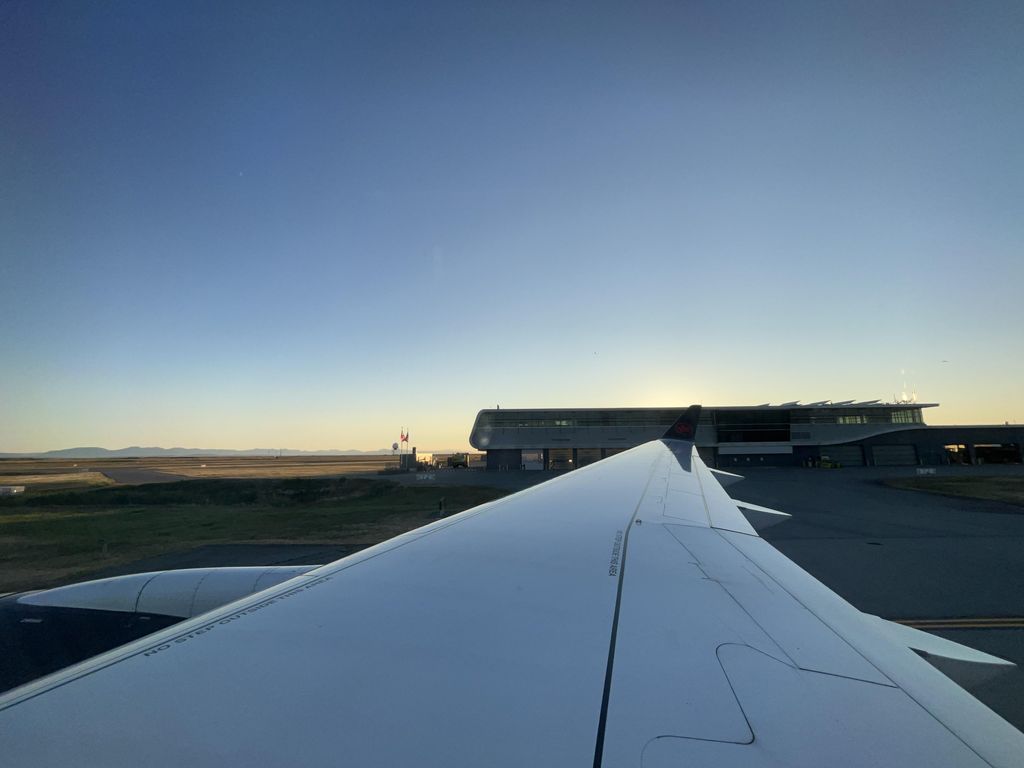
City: vancouver